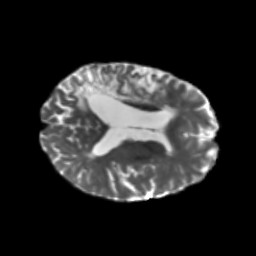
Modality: T2w
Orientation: axial
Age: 69
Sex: female
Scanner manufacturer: siemens
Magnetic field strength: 3 T
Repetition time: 5.47 s
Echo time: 0.0854 s